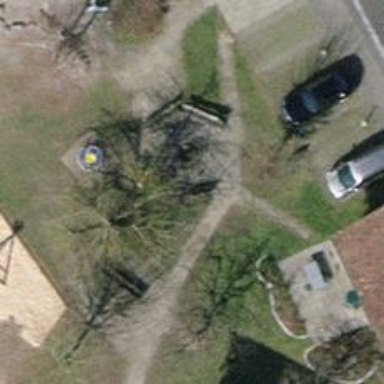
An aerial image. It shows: Brown bench.